Question: I have a protocol named MyProtocol.
MyProtocol has an required method:
'''
- (NSUInteger)length;
'''
And some other methods.
Now i want to make the NSString class conform to MyProtocol with a category. Like so:
'''
@interface NSString (NSStringWithMyProtocol) <MyProtocol>
@end
'''
In this category i implement all methods excluding the 'length' method, because i want the original NSString implementation.
I do not want to override it in this particular class.
Now i get a warning because of an incomplete implementation of MyProtocol in the category.
I know there are a few solutions to solve this.
1. Make the method optional
2. Pointer Swizzling
3. Adding subclass to class which is conform to the protocol. Then leave out the implementation.
I do not want to use these options because they result in a bad design for the rest of my code.
Option 3 is bad, because of existing direct subclasses will not be conform to the protocol.
Does anybody know how to remove the warning without implementing the length method?
The class, category and protocol are just examples. I did encounter this problem with other classes which i could not post about.
Thanks
Added the third option.
The protocol:
'''
@protocol MyProtocol <NSObject>
- (void) myMethod;
- (NSInteger) length;
@end
'''
The category header:
'''
#import <Foundation/Foundation.h>
#import "MyProtocol.h"
@interface NSString (MyProtocol) <MyProtocol>
@end
'''
The category implementation:
'''
@implementation NSString (MyProtocol)
- (void)myMethod {
}
@end
'''
This results in the following warnings.
'''
Incomplete implementation
Method in protocol not implemented
'''
In this screenshot you can see my warning:

I tried compiling with LLVM GCC 4.2 and the Apple LLVM 3.0 compiler.
I also compiled on xcode 4.0.2 and Xcode 4.2.
I'm on OS X 10.6.8.
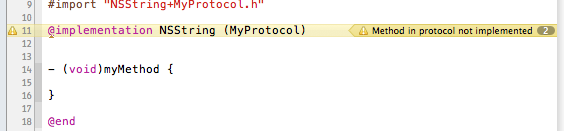
Answer: I cannot reproduce this issue. Can you post code that demonstrates it? The following compiles without warnings on 10.7.
'''
#import <Foundation/Foundation.h>
@protocol MyProtocol <NSObject>
- (NSUInteger)length;
@end
@interface NSString (NSStringWithMyProtocol) <MyProtocol>
@end
int main (int argc, const char * argv[]) {
@autoreleasepool {
id<MyProtocol> foo = @"foo";
NSLog(@"%@", foo);
}
return 0;
}
'''